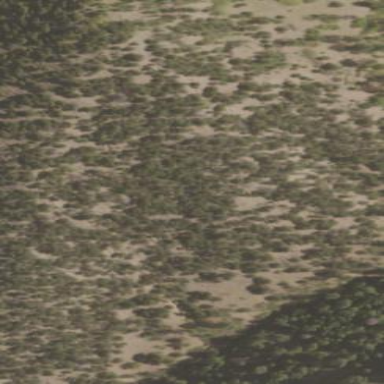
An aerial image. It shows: Patch of scrub vegetation.